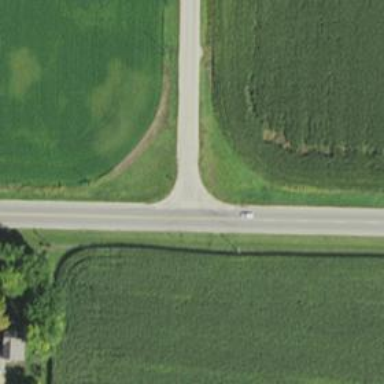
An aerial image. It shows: Secondary road.